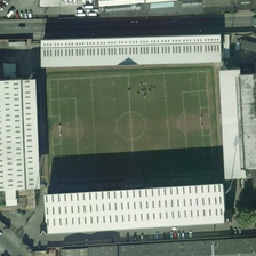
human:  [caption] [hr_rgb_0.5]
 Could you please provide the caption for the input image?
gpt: Some buildings are around a stadium with some people.

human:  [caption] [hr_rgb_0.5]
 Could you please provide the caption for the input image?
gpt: Some buildings are around the stadium with some people.

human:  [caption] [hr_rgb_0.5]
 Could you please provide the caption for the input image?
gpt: The explosion surrounded the stadium

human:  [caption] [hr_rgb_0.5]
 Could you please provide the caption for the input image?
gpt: There are some people around a stadium.

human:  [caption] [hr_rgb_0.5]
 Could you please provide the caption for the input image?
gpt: Some buildings are to the REDOR of a stadium with some people.